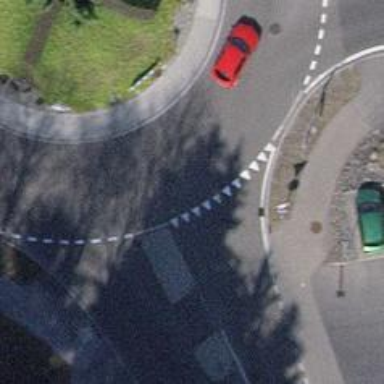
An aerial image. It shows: Road with "give way" sign.